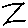
Label: zigzag